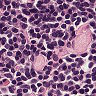
Metastatic tissue present: no